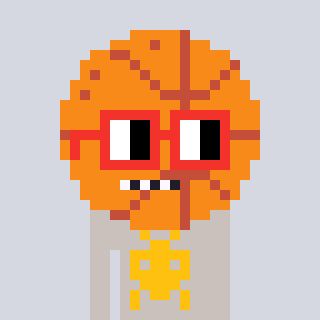
a pixel art character with square red glasses, a basketball-shaped head and a foggrey-colored body on a cool background